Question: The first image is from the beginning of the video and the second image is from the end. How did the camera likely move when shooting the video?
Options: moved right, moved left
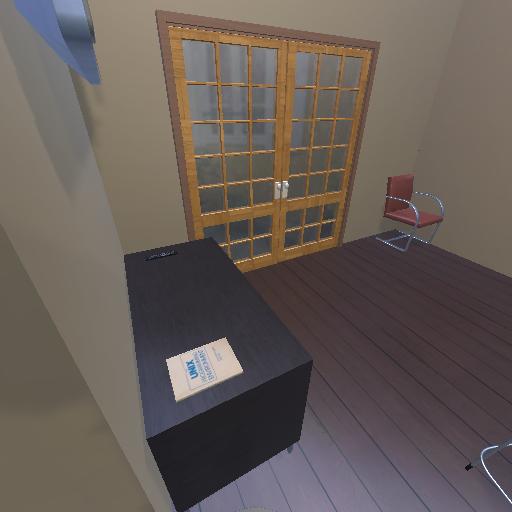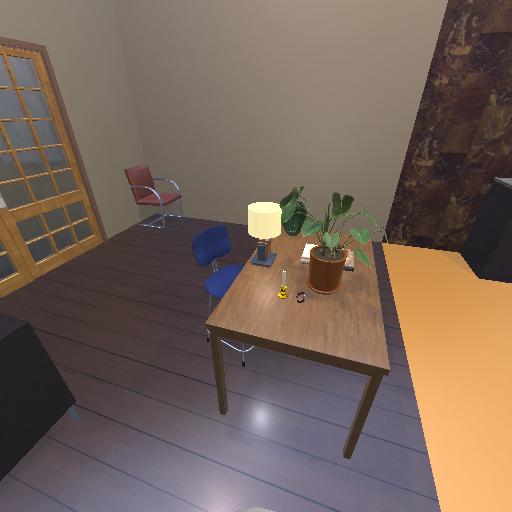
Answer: moved right